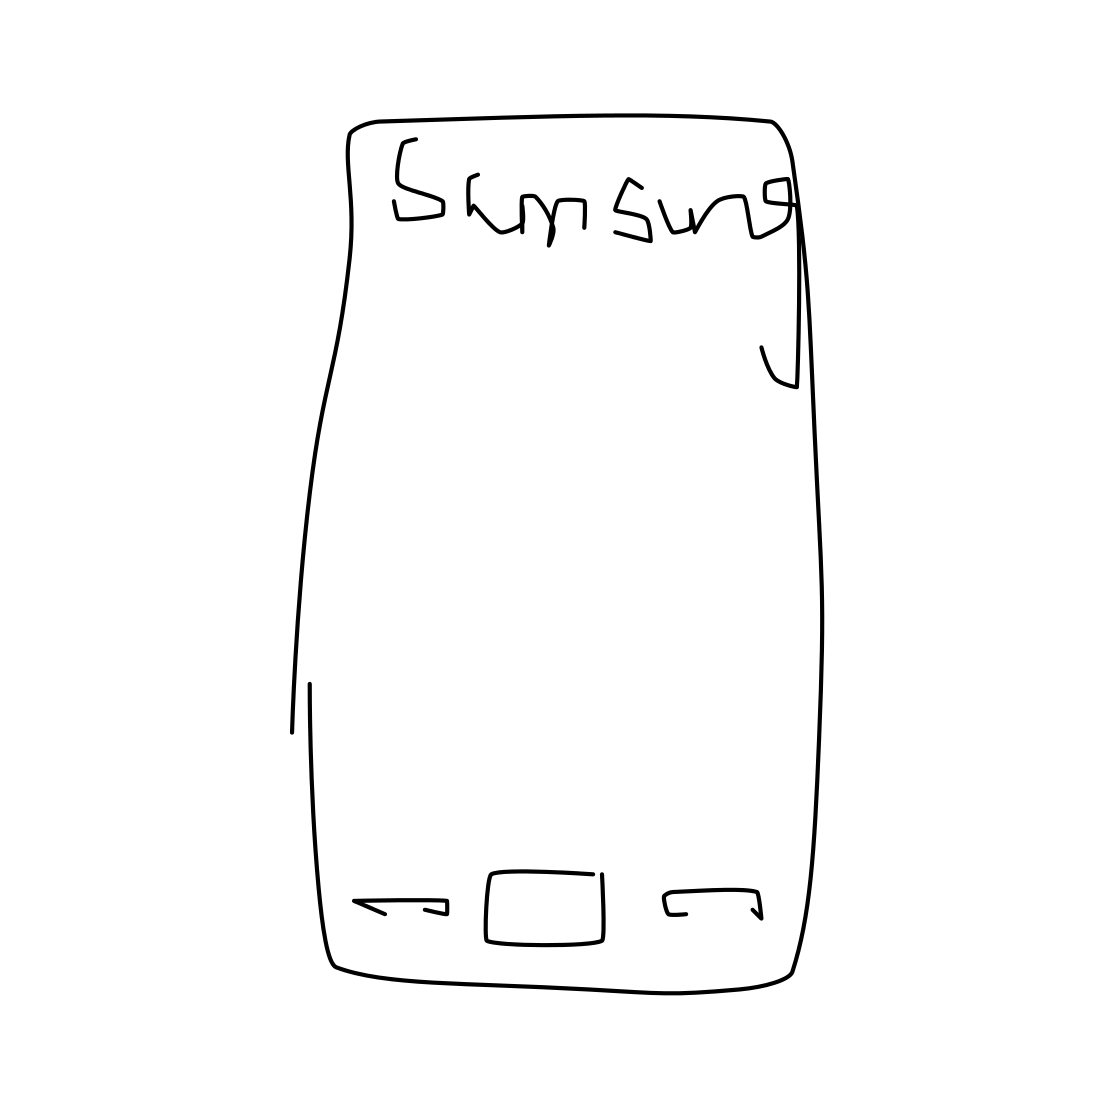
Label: cell phone